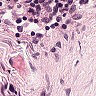
Metastatic tissue present: no